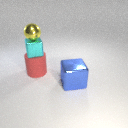
small yellow metal sphere above large red rubber cylinder